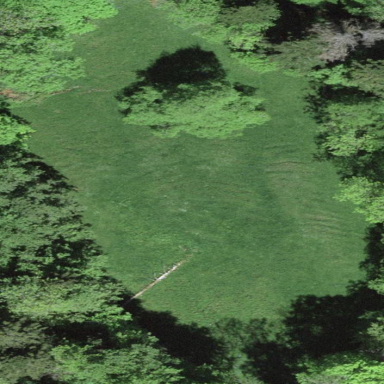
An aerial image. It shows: Open area covered with grass.